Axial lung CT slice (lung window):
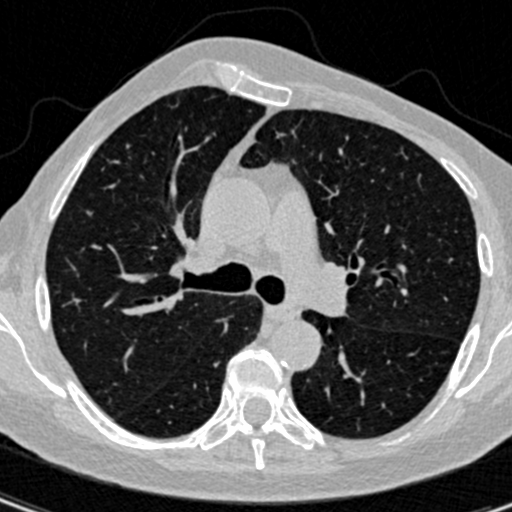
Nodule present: no